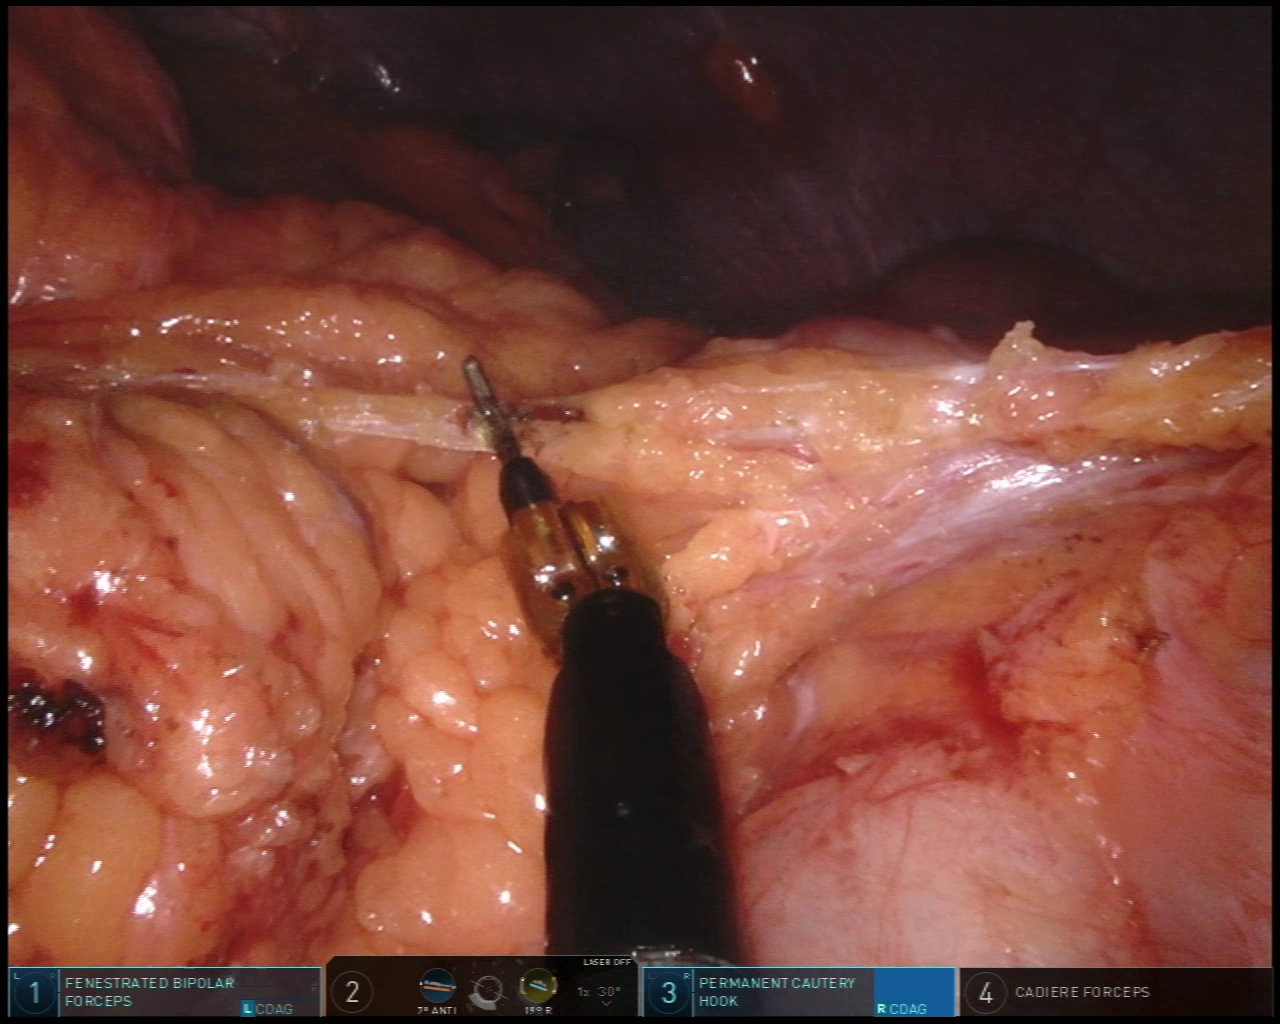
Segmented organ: spleen
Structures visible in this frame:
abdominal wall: yes
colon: yes
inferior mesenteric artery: no
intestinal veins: no
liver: no
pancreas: no
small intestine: no
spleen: yes
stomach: no
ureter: no
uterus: no
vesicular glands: no